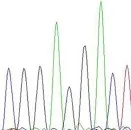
Arrhythmia in case 1. Holter indicated maximum R-R interval of 7.96 s.
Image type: chart (chart)